Aerial crown-view tile of a tropical tree (Barro Colorado Island, Panama), acquired 20241216:
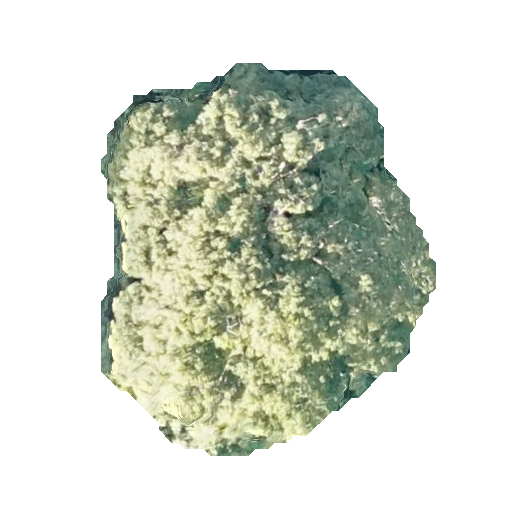
Species: Handroanthus guayacan
GBIF accepted scientific name: Handroanthus guayacan
Crown area: 145.111 m²